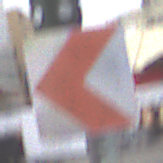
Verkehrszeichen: RichtungstafelnInKurvenKleinRechts
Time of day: MorningAfternoon
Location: Outdoor (Urban)
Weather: Overcast
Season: NotSpecified
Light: Natural